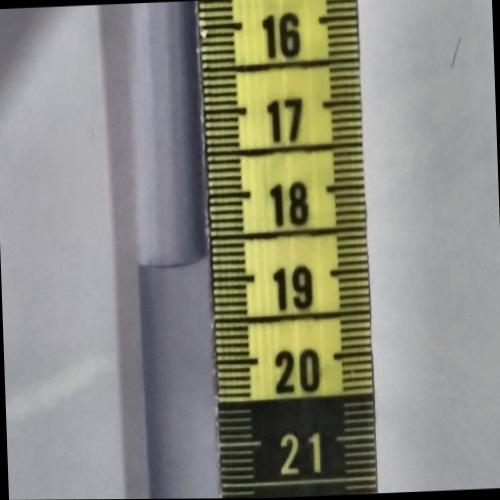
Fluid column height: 18.8 cm